【题型】解答题　【知识点】平面几何　【难度】easy
如图，点 $C$ 是线段 $AB$ 的黄金分割点，计算线段 $AB$ 的黄金比$\frac{AC}{AB}$的值。

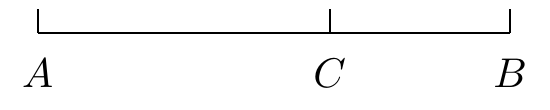
【解答】
解：设线段 $AB = 1$，较长的线段 $AC$ 的长为 $x$，结合图形可得 $AC > BC$，$\because C$ 是线段 $AB$ 的黄金分割点，

$\therefore AC^2 = AB \cdot BC$，即 $x^2 = 1 \cdot (1 - x)$，

解得：
$x_1 = \frac{-1 + \sqrt{5}}{2}, \quad x_2 = \frac{-1 - \sqrt{5}}{2} \ (\text{舍去负值})$

$\therefore$
$\frac{AC}{AB} = \frac{x}{1} = \frac{\sqrt{5} - 1}{2}$

答：黄金比为 $\dfrac{\sqrt{5} - 1}{2}$。